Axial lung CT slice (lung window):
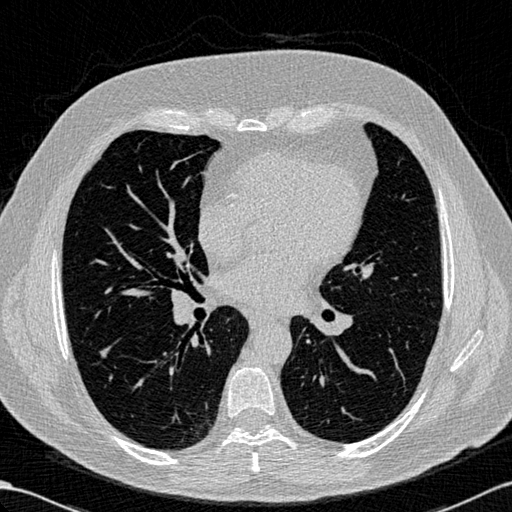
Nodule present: yes
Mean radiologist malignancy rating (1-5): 3